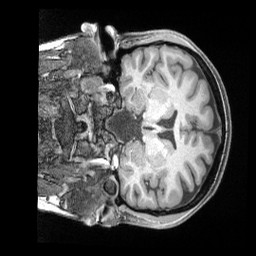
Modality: T1w
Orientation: coronal
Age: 33
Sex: female
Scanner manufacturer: siemens
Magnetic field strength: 3 T
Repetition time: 2 s
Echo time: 0.00211 s